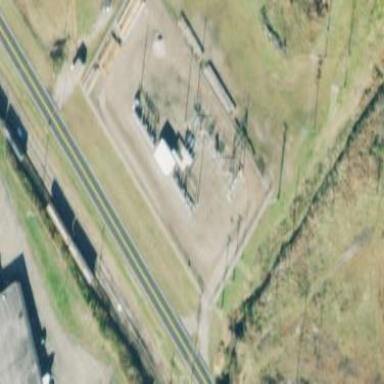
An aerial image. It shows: Power substation.